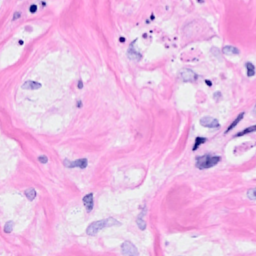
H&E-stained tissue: Breast